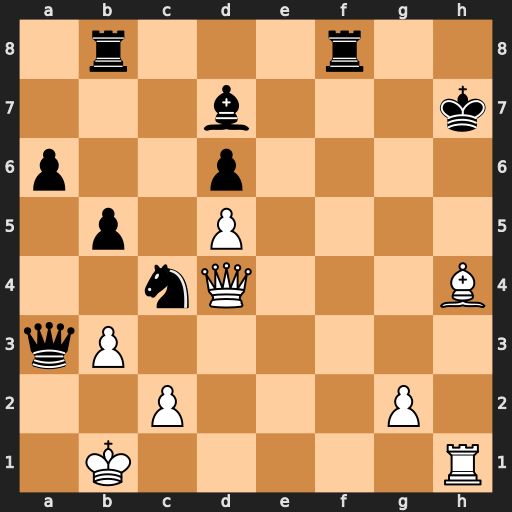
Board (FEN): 1r3r2/3b3k/p2p4/1p1P4/2nQ3B/qP6/2P3P1/1K5R
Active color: w
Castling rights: -
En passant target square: -
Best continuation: Bg5+ Kg6 Rh6+ Kxg5 Qh4+ Kf5 Rh5+ Kg6 Qg5+ Kf7 Rh7+ Ke8 Qe7#